Question: Find the area of the quadrilateral in the figure, where the side length of the square border is 10 and the vertices of the quadrilateral are all on points that are integer multiples of 0.5. The result is rounded to one decimal place
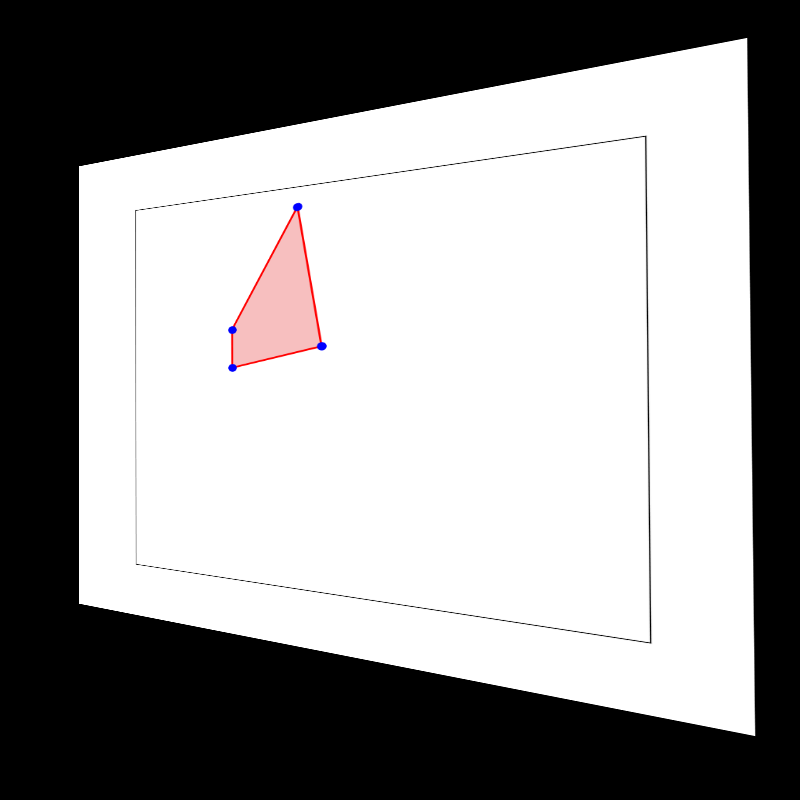
Answer: 4.4